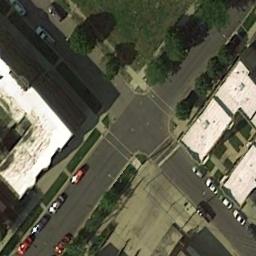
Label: intersection